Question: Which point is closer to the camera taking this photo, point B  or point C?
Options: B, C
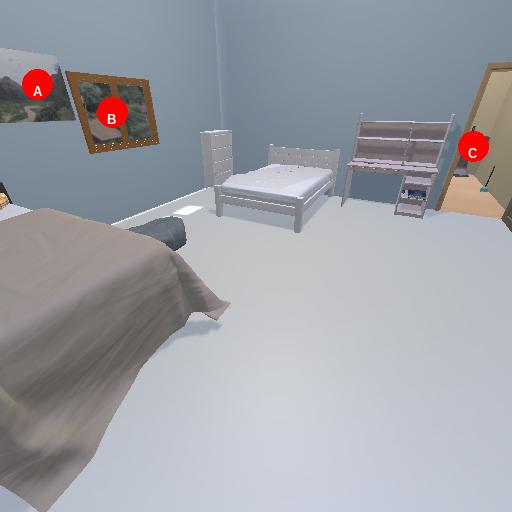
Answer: B